Question: Im new to ofbiz.So is my question is have any mistake forgive me for my mistakes.Im new to ofbiz so i did not know some terminologies in ofbiz.Sometimes my question is not clear because of lack of knowledge in ofbiz.So try to understand my question and give me a good solution with respect to my level.Because some solutions are in very high level cannot able to understand for me.So please give the solution with good examples.
My project namely "productionmgntSystem" is in "ofbiz/hot-deploy" folder.In my project i had a file namely "app_details_1.ftl" with the following codings
'''
<html>
<head>
<meta http-equiv="Content-Type" content="text/html; charset=ISO-8859-1">
<!--<meta http-equiv="Content-Type" content="multipart/form-data; charset=ISO-8859-1">-->
<title>Insert title here</title>
<script TYPE="TEXT/JAVASCRIPT" language=""JAVASCRIPT">
function uploadFile()
{
//alert("Before calling upload.jsp");
window.location='<@ofbizUrl>testing_service1</@ofbizUrl>'
}
function logout1()
{
//alert("Logout1");
alert("<@ofbizUrl>logout1</@ofbizUrl>");
window.location='<@ofbizUrl>logout1</@ofbizUrl>'
}
</script>
</head>
<!-- <form action="<@ofbizUrl>testing_service1</@ofbizUrl>" enctype="multipart/form-data" name="app_details_frm"> -->
<form enctype="multipart/form-data" action="<@ofbizUrl>uploadAttachFile</@ofbizUrl>" METHOD=POST>
<center style="height: 299px; ">
<table border="0" style="height: 177px; width: 788px">
<tr style="height: 115px; ">
<td style="width: 103px; ">
<td style="width: 413px; "><h1>APPLICATION DETAILS</h1>
<td style="width: 55px; ">
</tr>
<tr>
<td style="width: 125px; ">Application name : </td>
<td>
<input name="app_name_txt" id="txt_1" value=" " />
</td>
</tr>
<tr>
<td style="width: 125px; ">Excell sheet &nbsp;&nbsp;&nbsp;&nbsp;&nbsp;&nbsp;&nbsp;&nbsp;: </td>
<td>
<input type="file" name="filename"/>
</td>
</tr>
<tr>
<td>
<input type="button" name="logout1_cmd" value="Logout" onclick="logout1()"/>
<!-- <input type="submit" name="logout_cmd" value="logout"/>-->
</td>
<td>
<input type="submit" name="upload_cmd" value="UPLOAD" />
<!-- <input type="button" name="upload1_cmd" value="Upload" onclick="uploadFile()"/> -->
</td>
</tr>
</table>
</center>
</form>
</html>
'''
the following are the some of the coding present in the "controller.xml" file
'''
..........
..........
...........
<request-map uri="uploadAttachFile">
<security https="true" auth="true"/>
<!-- <event type="simple" invoke="createCommunicationContent" path="component://productionmgntSystem/script/org/ofbiz/productionmgntSystem/CommunicationEventEvents.xml"/> -->
<event type="java" path="org.ofbiz.productionmgntSystem.web_app_req.Uploading" invoke="uploadFile"/>
<response name="AttachementSuccess" type="view" value="AttachementSuccess"/>
<response name="AttachementException" type="view" value="AttachementException"/>
</request-map>
...............
...........
............
<!-- I DEFINED - START -->
<view-map name="AttachmentError" type="ftl" page="file_attach_error.ftl"/>
<view-map name="AttachementException" type="ftl" page="file_attach_error.ftl"/>
<view-map name="AttachementSuccess" type="ftl" page="AttachementSuccess.ftl"/>
<!-- I DEFINED - END -->
...............
...............
.............
'''
The following are the coding in the file "AttachementSuccess.ftl"
'''
<html>
<head>
<title>FILE ATTACH SUCCESS</title>
</head>
<form action="<@ofbizUrl>logout1</@ofbizUrl>" enctype="multipart/form-data" name="file_attach_error_frm">
<table>
<tr>
<td>
<td>
<td>
</tr>
<tr>
<td>
<td>File attachement success</td>
<td>
</tr>
<tr>
<td>
<td><input type="submit" value="LOGOUT"/></td>
<td>
</tr>
</table>
</form>
</html>
'''
The following are the coding present in the file "file_attach_error.ftl"
'''
<html>
<head>
<title>FILE ATTACH ERROR</title>
</head>
<form action="<@ofbizUrl>logout1</@ofbizUrl>" enctype="multipart/form-data" name="file_attach_error_frm">
<table>
<tr>
<td>
<td>
<td>
</tr>
<tr>
<td>
<td>File attachement error</td>
<td>
</tr>
<tr>
<td>
<td><input type="submit" value="LOGOUT"/></td>
<td>
</tr>
</table>
</form>
</html>
'''
the following are the coding inside the file "Uploading.java"
'''
//UPLOADING A CONTENT TO THE SERVER
package org.ofbiz.productionmgntSystem.web_app_req;
import java.io.File;
import java.nio.ByteBuffer;
import javax.servlet.http.HttpServletRequest;
import javax.servlet.http.HttpServletResponse;
import org.apache.commons.fileupload.FileItem;
import org.apache.commons.fileupload.FileUploadException;
import org.apache.commons.fileupload.disk.DiskFileItemFactory;
import org.apache.commons.fileupload.servlet.ServletFileUpload;
import org.ofbiz.service.ServiceUtil;
import java.util.List;
public class Uploading
{
public static String uploadFile(HttpServletRequest request,HttpServletResponse response)
{
//ServletFileUpload fu = new ServletFileUpload(new DiskFileItemFactory(10240, new File(new File("runtime"), "tmp"))); //Creation of servletfileupload
System.out.println("
****************************************
uploadFile(HttpServletRequest request,HttpServletResponse response) - start
");
ServletFileUpload fu = new ServletFileUpload(new DiskFileItemFactory()); //Creation of servletfileupload
java.util.List lst = null;
String result="AttachementException";
try
{
lst = fu.parseRequest(request);
}
catch (FileUploadException fup_ex)
{
System.out.println("
****************************************
Exception of FileUploadException
");
fup_ex.printStackTrace();
result="AttachementException";
return(result);
}
if(lst.size()==0) //There is no item in lst
{
System.out.println("
****************************************
Lst count is 0
");
result="AttachementException";
return(result);
}
FileItem file_item = null;
FileItem selected_file_item=null;
//Checking for form fields - Start
for (int i=0; i < lst.size(); i++)
{
file_item=(FileItem)lst.get(i);
String fieldName = file_item.getFieldName();
//Check for the attributes for user selected file - Start
if(fieldName.equals("filename"))
{
selected_file_item=file_item;
break;
}
//Check for the attributes for user selected file - End
}
//Checking for form fields - End
//Uploading the file content - Start
if(selected_file_item==null) //If selected file item is null
{
System.out.println("
****************************************
The selected file item is null
");
result="AttachementException";
return(result);
}
byte[] file_bytes=selected_file_item.get();
ByteBuffer byteWrap=ByteBuffer.wrap(file_bytes);
byte[] extract_bytes=null;
byteWrap.get(extract_bytes);
System.out.println("
****************************************
Extract succeeded :content are :
");
if(extract_bytes==null)
{
System.out.println("
****************************************
Extract bytes is null
");
result="AttachementException";
return(result);
}
for(int k=0;k<extract_bytes.length;k++)
System.out.print((char)extract_bytes[k]);
System.out.println("
****************************************
uploadFile(HttpServletRequest request,HttpServletResponse response) - end
");
return("AttachementSuccess");
//Uploading the file content - End
}
}
'''
I want to upload a file into the server using " tag.When i execute the application the following error is shown in browser.

The following are the stackTrace print in the console
'''
[java] 2010-12-29 10:56:38,336 (http-0.0.0.0-443-1) [ JavaEventHandler.ja
va💯ERROR]
[java] ---- runtime exception report --------------------------------------
------------
[java] Problems Processing Event
[java] Exception: java.lang.NullPointerException
[java] Message: null
[java] ---- stack trace ---------------------------------------------------
------------
[java] java.lang.NullPointerException
[java] java.nio.ByteBuffer.get(ByteBuffer.java:675)
[java] org.ofbiz.productionmgntSystem.web_app_req.Uploading.uploadFile(Uplo
ading.java:76)
[java] sun.reflect.NativeMethodAccessorImpl.invoke0(Native Method)
[java] sun.reflect.NativeMethodAccessorImpl.invoke(NativeMethodAccessorImpl
.java:39)
[java] sun.reflect.DelegatingMethodAccessorImpl.invoke(DelegatingMethodAcce
ssorImpl.java:25)
[java] java.lang.reflect.Method.invoke(Method.java:597)
[java] org.ofbiz.webapp.event.JavaEventHandler.invoke(JavaEventHandler.java
:92)
[java] org.ofbiz.webapp.event.JavaEventHandler.invoke(JavaEventHandler.java
:78)
[java] org.ofbiz.webapp.control.RequestHandler.runEvent(RequestHandler.java
:592)
[java] org.ofbiz.webapp.control.RequestHandler.doRequest(RequestHandler.jav
a:361)
[java] org.ofbiz.webapp.control.ControlServlet.doGet(ControlServlet.java:20
2)
[java] org.ofbiz.webapp.control.ControlServlet.doPost(ControlServlet.java:7
8)
[java] javax.servlet.http.HttpServlet.service(HttpServlet.java:710)
[java] javax.servlet.http.HttpServlet.service(HttpServlet.java:803)
[java] org.apache.catalina.core.ApplicationFilterChain.internalDoFilter(App
licationFilterChain.java:290)
[java] org.apache.catalina.core.ApplicationFilterChain.doFilter(Application
FilterChain.java:206)
[java] org.ofbiz.webapp.control.ContextFilter.doFilter(ContextFilter.java:2
59)
[java] org.apache.catalina.core.ApplicationFilterChain.internalDoFilter(App
licationFilterChain.java:235)
[java] org.apache.catalina.core.ApplicationFilterChain.doFilter(Application
FilterChain.java:206)
[java] org.apache.catalina.core.StandardWrapperValve.invoke(StandardWrapper
Valve.java:233)
[java] org.apache.catalina.core.StandardContextValve.invoke(StandardContext
Valve.java:175)
[java] org.apache.catalina.core.StandardHostValve.invoke(StandardHostValve.
java:128)
[java] org.apache.catalina.valves.ErrorReportValve.invoke(ErrorReportValve.
java:102)
[java] org.apache.catalina.core.StandardEngineValve.invoke(StandardEngineVa
lve.java:109)
[java] org.apache.catalina.valves.AccessLogValve.invoke(AccessLogValve.java
:568)
[java] org.ofbiz.catalina.container.CrossSubdomainSessionValve.invoke(Cross
SubdomainSessionValve.java:62)
[java] org.apache.catalina.connector.CoyoteAdapter.service(CoyoteAdapter.ja
va:286)
[java] org.apache.coyote.http11.Http11Processor.process(Http11Processor.jav
a:844)
[java] org.apache.coyote.http11.Http11Protocol$Http11ConnectionHandler.proc
ess(Http11Protocol.java:583)
[java] org.apache.tomcat.util.net.JIoEndpoint$Worker.run(JIoEndpoint.java:4
47)
[java] java.lang.Thread.run(Thread.java:619)
[java] --------------------------------------------------------------------
------------
[java]
[java] 2010-12-29 10:56:38,336 (http-0.0.0.0-443-1) [ ControlServlet.ja
va:205:ERROR]
[java] ---- exception report ----------------------------------------------
------------
[java] Error in request handler:
[java] Exception: org.ofbiz.webapp.event.EventHandlerException
[java] Message: Problems processing event: java.lang.NullPointerException (
null)
[java] ---- cause ---------------------------------------------------------
------------
[java] Exception: java.lang.NullPointerException
[java] Message: null
[java] ---- stack trace ---------------------------------------------------
------------
[java] java.lang.NullPointerException
[java] java.nio.ByteBuffer.get(ByteBuffer.java:675)
[java] org.ofbiz.productionmgntSystem.web_app_req.Uploading.uploadFile(Uplo
ading.java:76)
[java] sun.reflect.NativeMethodAccessorImpl.invoke0(Native Method)
[java] sun.reflect.NativeMethodAccessorImpl.invoke(NativeMethodAccessorImpl
.java:39)
[java] sun.reflect.DelegatingMethodAccessorImpl.invoke(DelegatingMethodAcce
ssorImpl.java:25)
[java] java.lang.reflect.Method.invoke(Method.java:597)
[java] org.ofbiz.webapp.event.JavaEventHandler.invoke(JavaEventHandler.java
:92)
[java] org.ofbiz.webapp.event.JavaEventHandler.invoke(JavaEventHandler.java
:78)
[java] org.ofbiz.webapp.control.RequestHandler.runEvent(RequestHandler.java
:592)
[java] org.ofbiz.webapp.control.RequestHandler.doRequest(RequestHandler.jav
a:361)
[java] org.ofbiz.webapp.control.ControlServlet.doGet(ControlServlet.java:20
2)
[java] org.ofbiz.webapp.control.ControlServlet.doPost(ControlServlet.java:7
8)
[java] javax.servlet.http.HttpServlet.service(HttpServlet.java:710)
[java] javax.servlet.http.HttpServlet.service(HttpServlet.java:803)
[java] org.apache.catalina.core.ApplicationFilterChain.internalDoFilter(App
licationFilterChain.java:290)
[java] org.apache.catalina.core.ApplicationFilterChain.doFilter(Application
FilterChain.java:206)
[java] org.ofbiz.webapp.control.ContextFilter.doFilter(ContextFilter.java:2
59)
[java] org.apache.catalina.core.ApplicationFilterChain.internalDoFilter(App
licationFilterChain.java:235)
[java] org.apache.catalina.core.ApplicationFilterChain.doFilter(Application
FilterChain.java:206)
[java] org.apache.catalina.core.StandardWrapperValve.invoke(StandardWrapper
Valve.java:233)
[java] org.apache.catalina.core.StandardContextValve.invoke(StandardContext
Valve.java:175)
[java] org.apache.catalina.core.StandardHostValve.invoke(StandardHostValve.
java:128)
[java] org.apache.catalina.valves.ErrorReportValve.invoke(ErrorReportValve.
java:102)
[java] org.apache.catalina.core.StandardEngineValve.invoke(StandardEngineVa
lve.java:109)
[java] org.apache.catalina.valves.AccessLogValve.invoke(AccessLogValve.java
:568)
[java] org.ofbiz.catalina.container.CrossSubdomainSessionValve.invoke(Cross
SubdomainSessionValve.java:62)
[java] org.apache.catalina.connector.CoyoteAdapter.service(CoyoteAdapter.ja
va:286)
[java] org.apache.coyote.http11.Http11Processor.process(Http11Processor.jav
a:844)
[java] org.apache.coyote.http11.Http11Protocol$Http11ConnectionHandler.proc
ess(Http11Protocol.java:583)
[java] org.apache.tomcat.util.net.JIoEndpoint$Worker.run(JIoEndpoint.java:4
47)
[java] java.lang.Thread.run(Thread.java:619)
[java] --------------------------------------------------------------------
------------
[java]
[java] 2010-12-29 10:56:38,336 (http-0.0.0.0-443-1) [ ControlServlet.ja
va:221:ERROR] An error occurred, going to the errorPage: /error/error.jsp
[java] 2010-12-29 10:56:38,351 (http-0.0.0.0-443-1) [ ControlServlet.ja
va:228:ERROR] Including errorPage: /error/error.jsp
[java] 2010-12-29 10:56:38,367 (http-0.0.0.0-443-1) [ ControlServlet.ja
va:302:INFO ] [[[uploadAttachFile] Request Done- total:0.063,since last([uploadA
ttachFile...):0.063]]
'''
I cannot able to solve the issue.So please help me to solve the issue.
Thanks & Regards,
Sivakumar.J
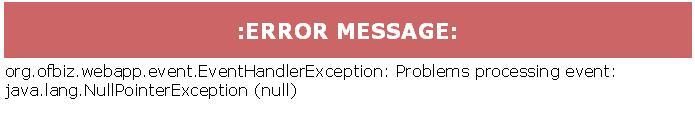
Answer: In 'Uploading.uploadFile()' method there are two lines (near the end) like this:
'''
byte[] extract_bytes=null;
byteWrap.get(extract_bytes);
'''
Because you are passing a 'null' array to 'get()' method you are getting a 'NullPointerException'.